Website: home-depot
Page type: payment
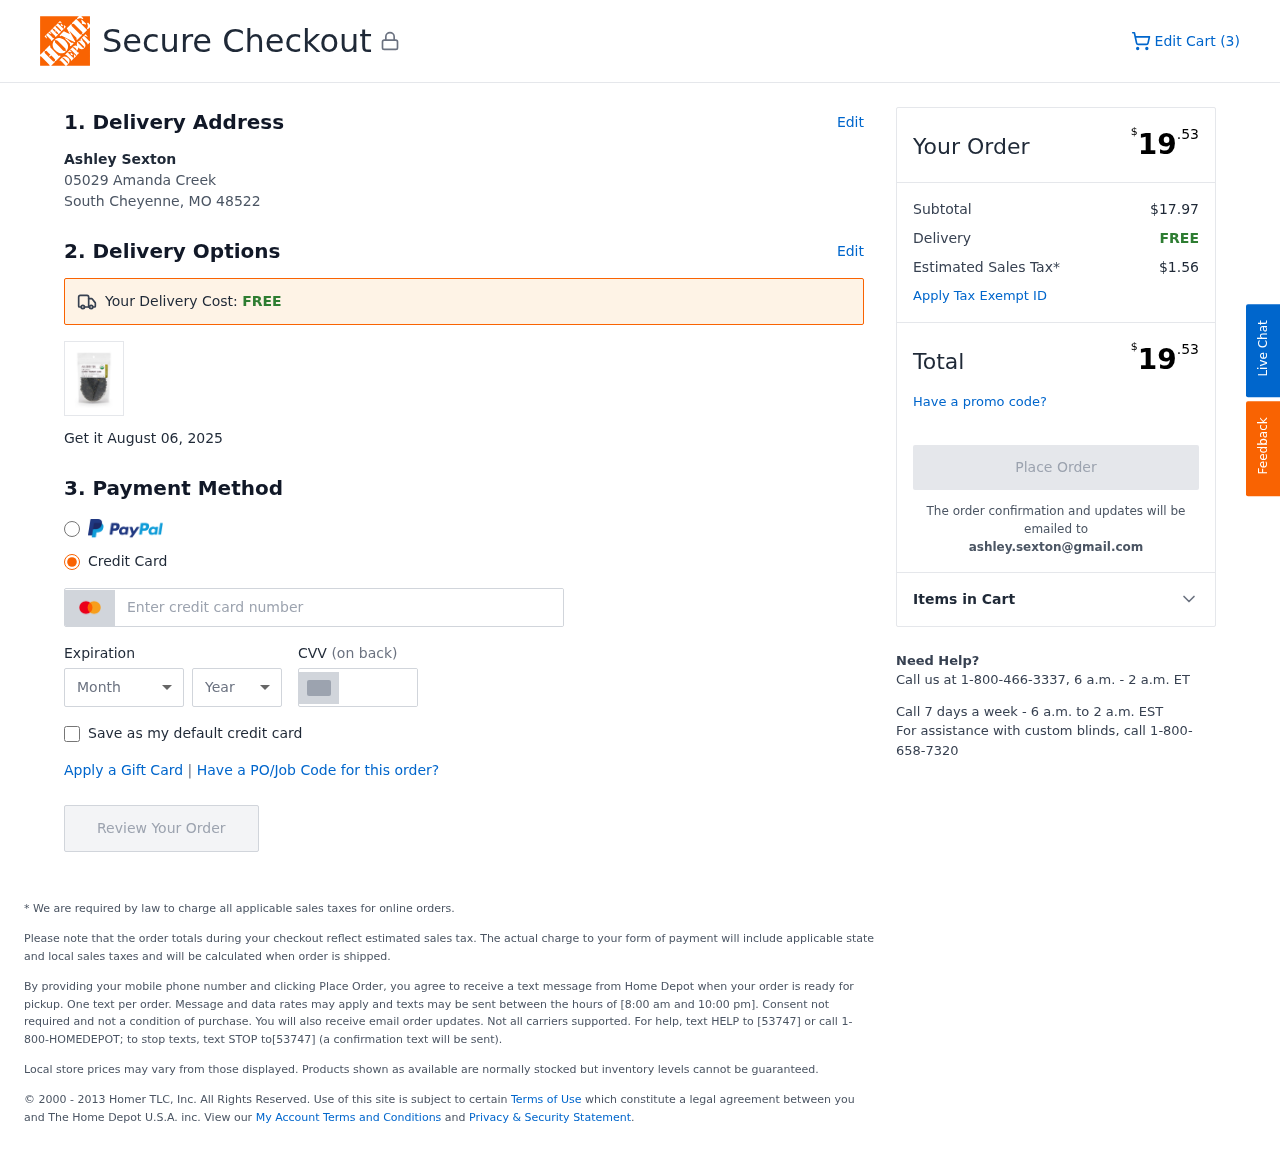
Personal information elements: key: PII_CARD_CVV
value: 870
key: PII_CARD_EXPIRY_MONTH
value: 10
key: PII_CARD_EXPIRY_YEAR
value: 30
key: PII_CARD_NUMBER
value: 2240 9732 6031 0887
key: PII_CITY_STATE_ZIP
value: South Cheyenne, MO 48522
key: PII_EMAIL
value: ashley.sexton@gmail.com
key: PII_FULLNAME
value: Ashley Sexton
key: PII_STREET
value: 05029 Amanda Creek
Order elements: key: ORDER_NUM_ITEMS
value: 3
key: ORDER_DELIVERY_DATE
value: August 06, 2025
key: ORDER_TOTAL
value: $19.53
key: ORDER_SUBTOTAL
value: $17.97
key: ORDER_SHIPPING_COST
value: FREE
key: ORDER_TAX
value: $1.56